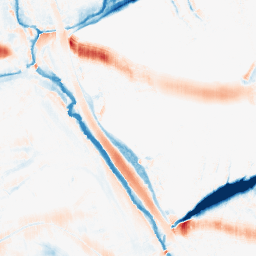
Category: morphological
Decomposition family: morphological_ellipse
Decomposition parameters: operation: average
width: 30
height: 10
Upsampling method: quartic
Upsampling parameters: scale: 4
Upsampling scale: 4